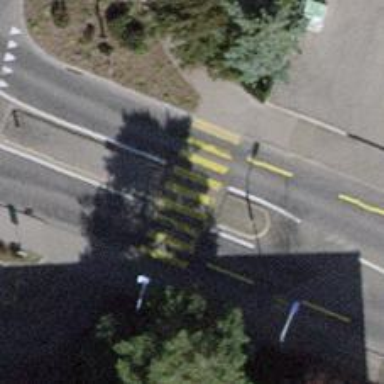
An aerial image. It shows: Uncontrolled zebra crossing with central island.